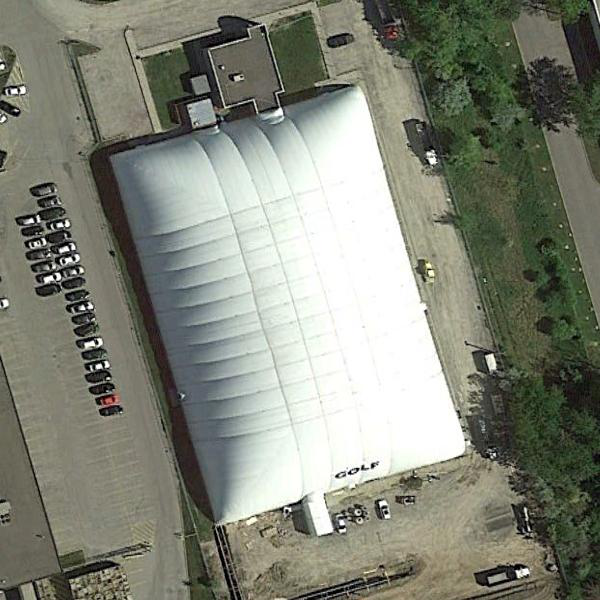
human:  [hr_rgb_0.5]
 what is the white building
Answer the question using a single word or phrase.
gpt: stadium